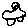
Label: car